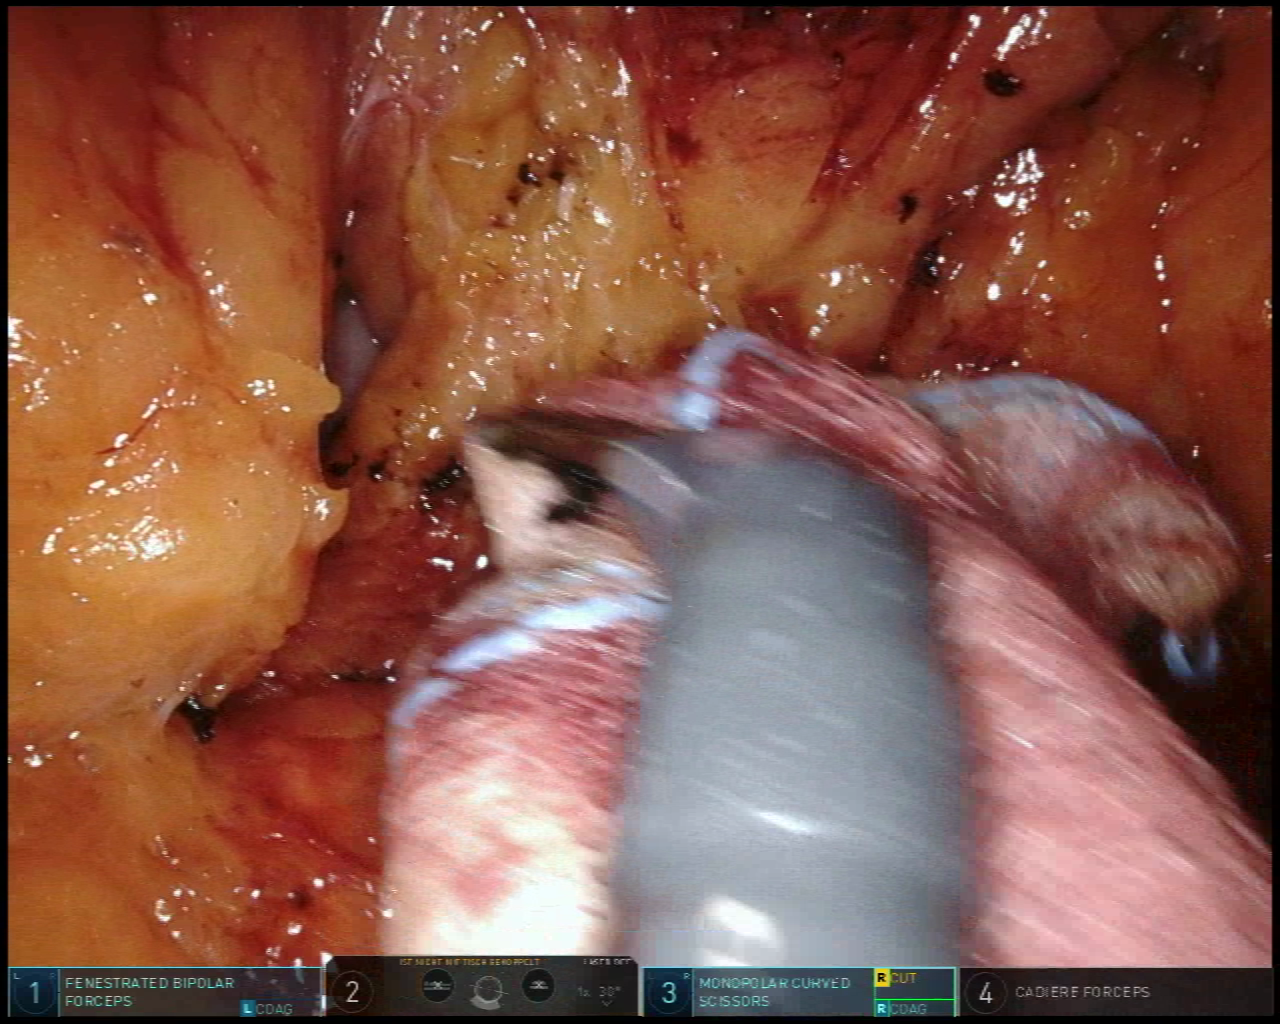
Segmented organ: stomach
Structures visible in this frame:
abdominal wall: no
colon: no
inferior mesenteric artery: no
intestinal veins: no
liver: no
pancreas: no
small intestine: no
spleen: no
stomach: yes
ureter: no
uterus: no
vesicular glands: no